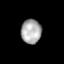
Tissue: lung
Cell type: Others
Senescence score: 0.1926
Nuclear area (px): 481
Mean DAPI intensity: 171.05